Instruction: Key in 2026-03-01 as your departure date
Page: home
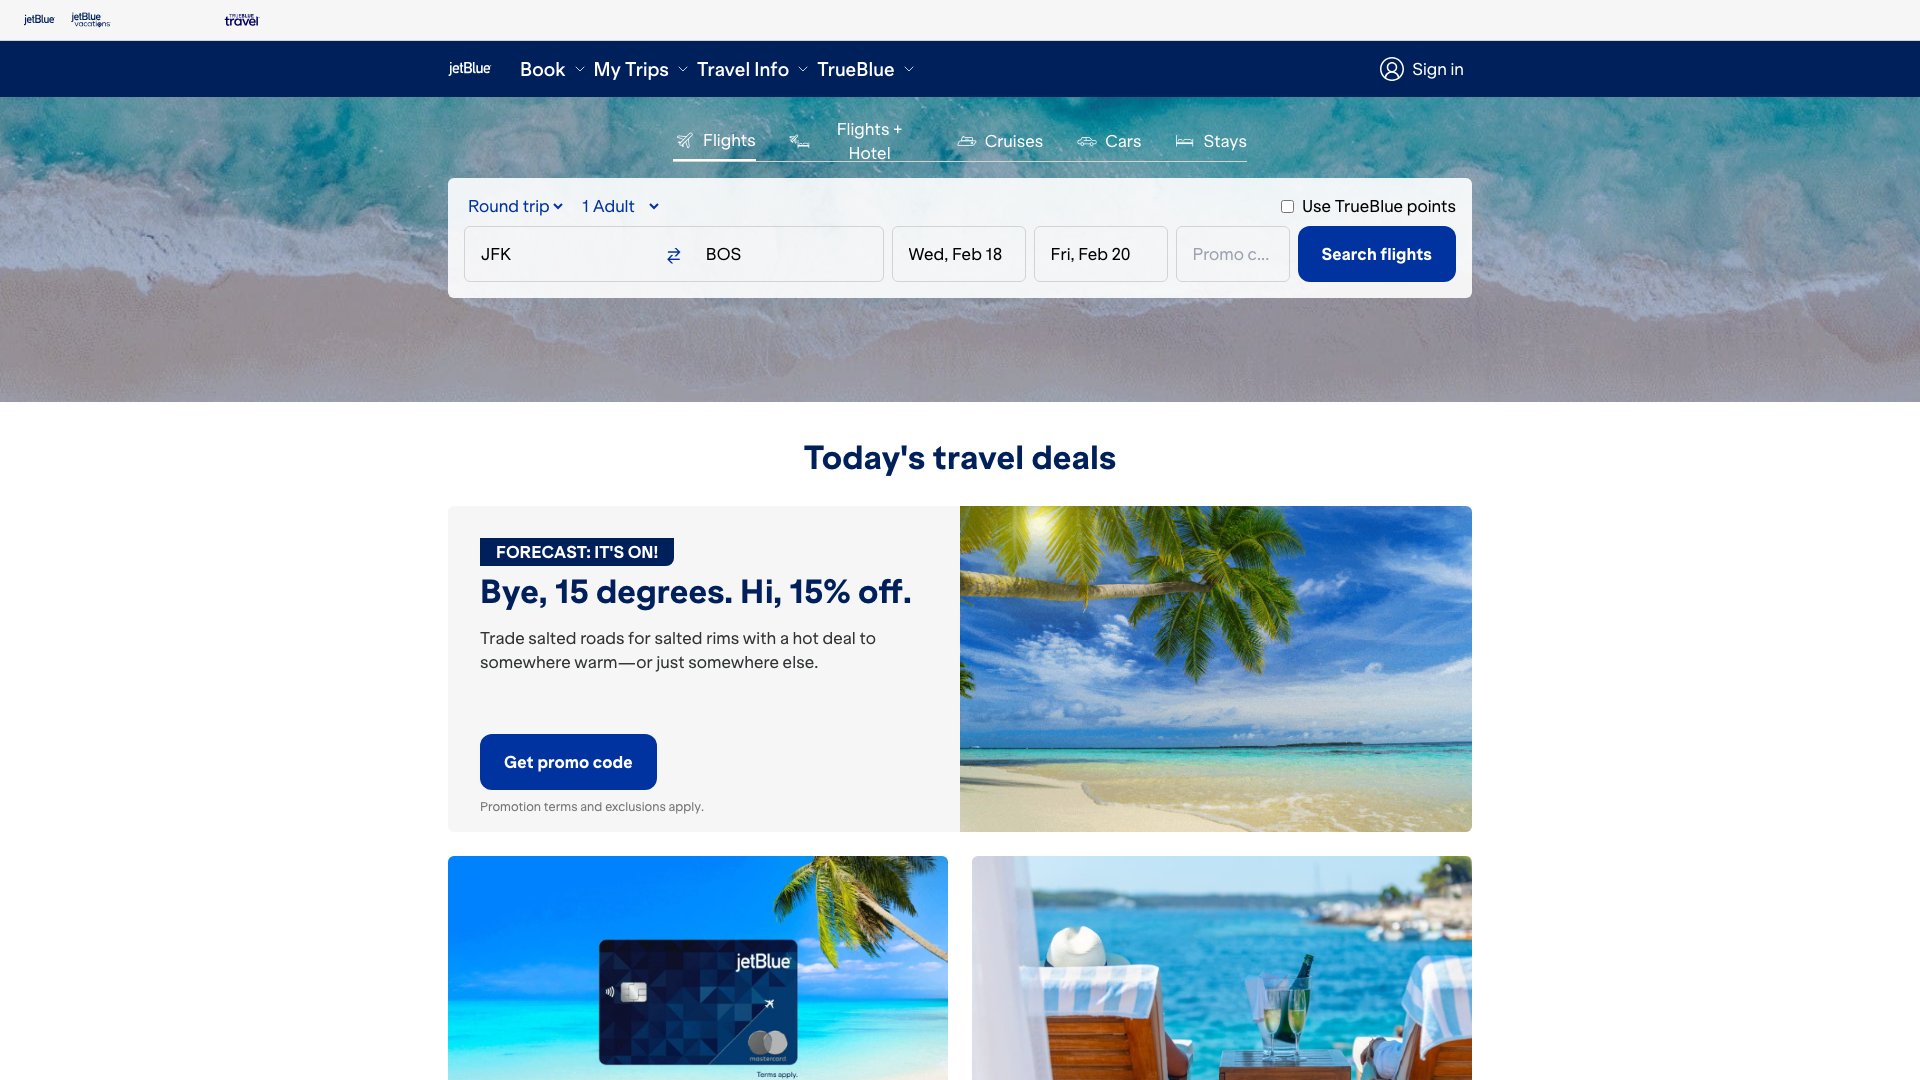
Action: type